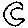
Label: moon